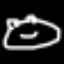
Label: frog